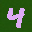
Label: 4